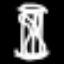
Label: hourglass